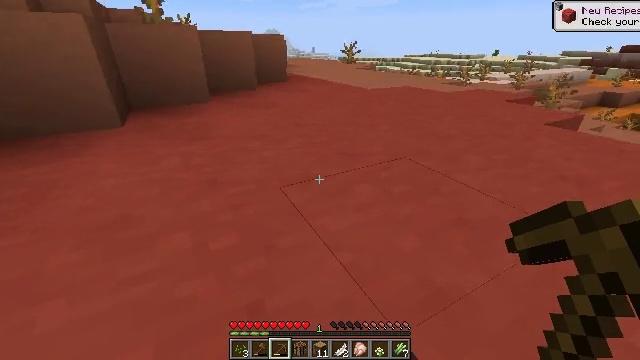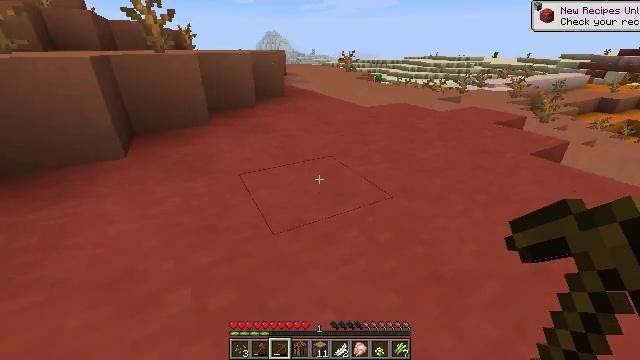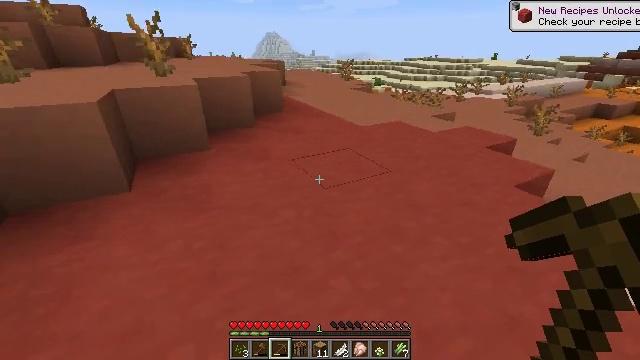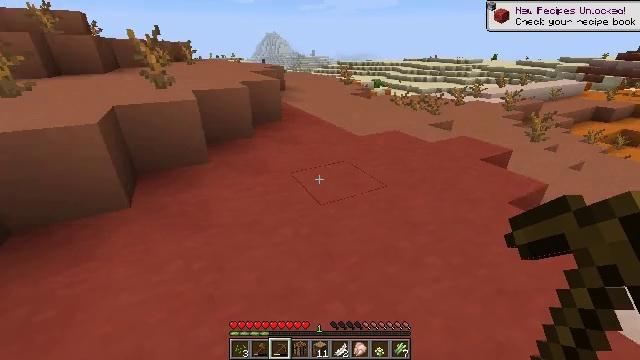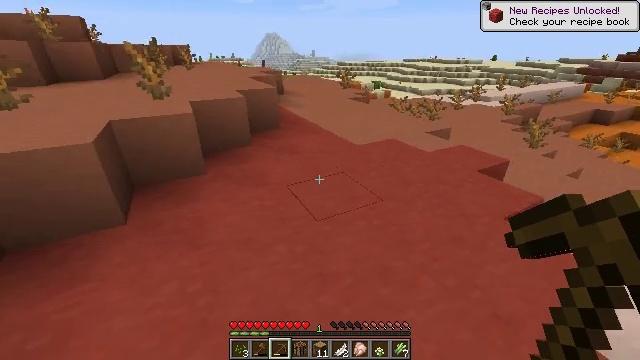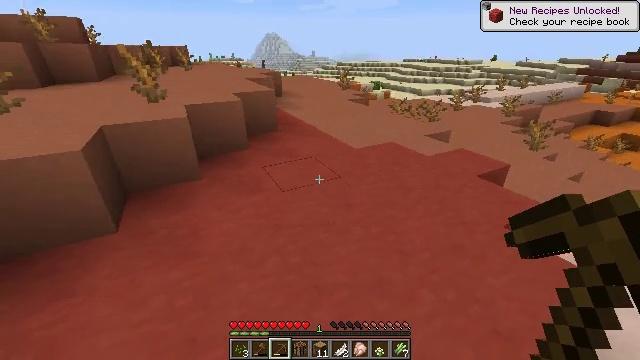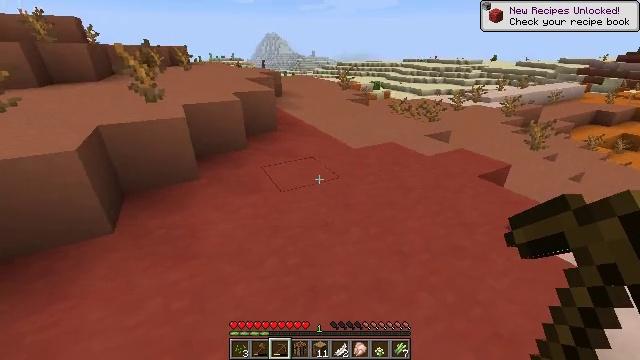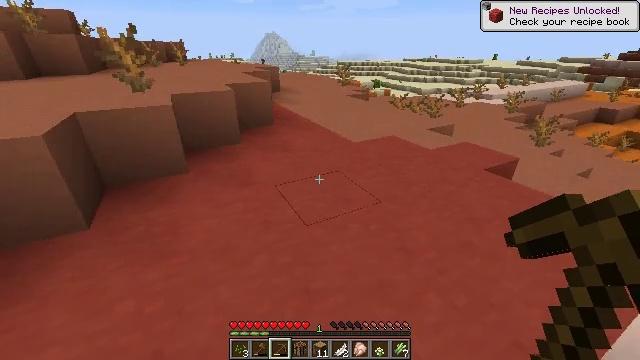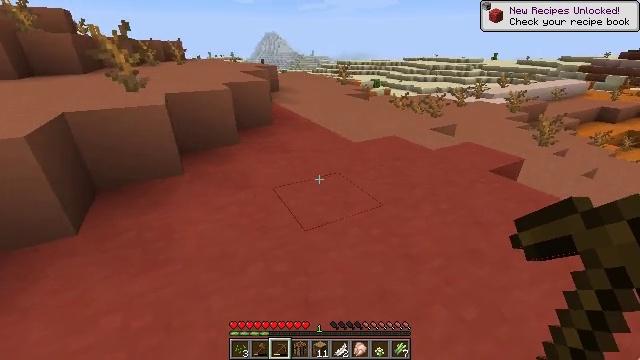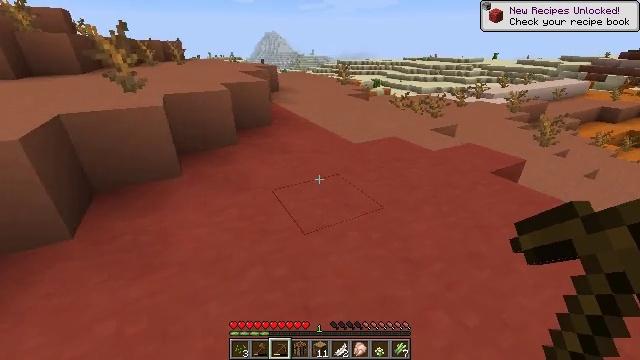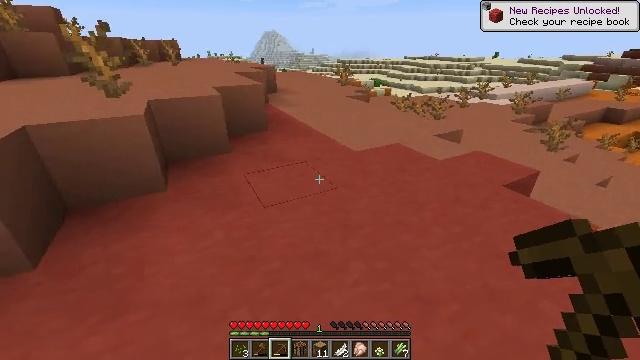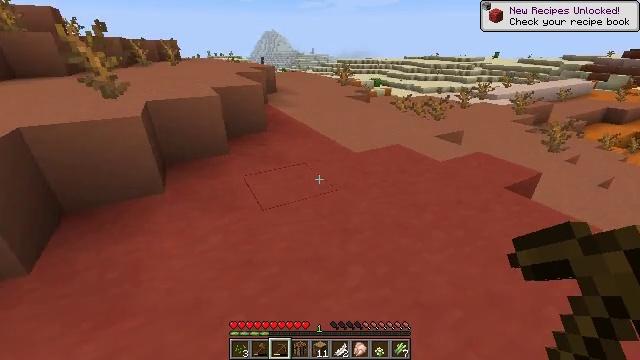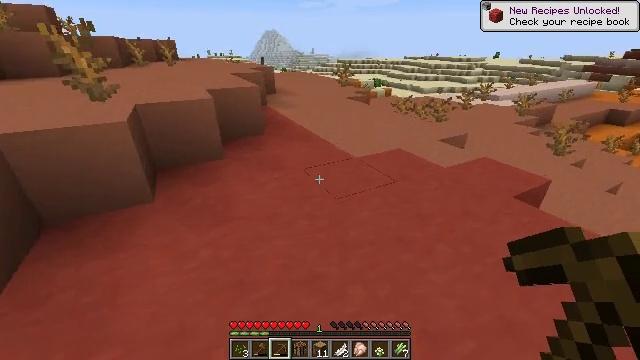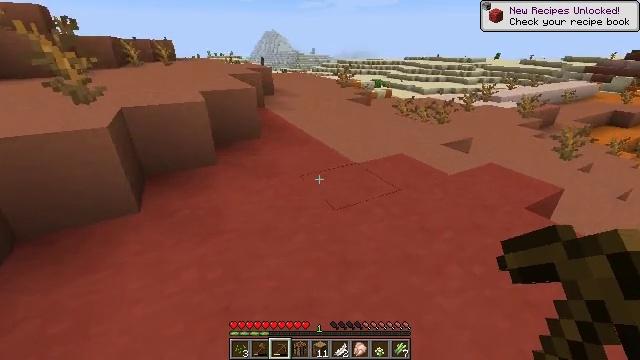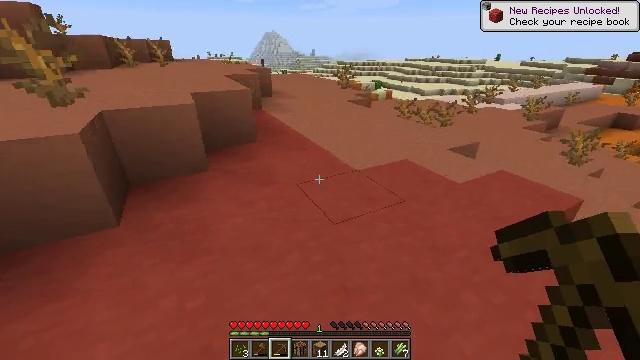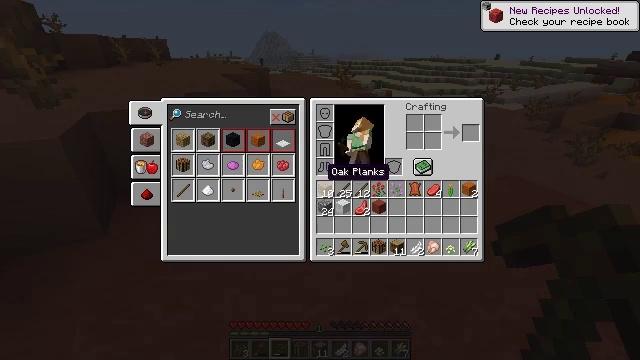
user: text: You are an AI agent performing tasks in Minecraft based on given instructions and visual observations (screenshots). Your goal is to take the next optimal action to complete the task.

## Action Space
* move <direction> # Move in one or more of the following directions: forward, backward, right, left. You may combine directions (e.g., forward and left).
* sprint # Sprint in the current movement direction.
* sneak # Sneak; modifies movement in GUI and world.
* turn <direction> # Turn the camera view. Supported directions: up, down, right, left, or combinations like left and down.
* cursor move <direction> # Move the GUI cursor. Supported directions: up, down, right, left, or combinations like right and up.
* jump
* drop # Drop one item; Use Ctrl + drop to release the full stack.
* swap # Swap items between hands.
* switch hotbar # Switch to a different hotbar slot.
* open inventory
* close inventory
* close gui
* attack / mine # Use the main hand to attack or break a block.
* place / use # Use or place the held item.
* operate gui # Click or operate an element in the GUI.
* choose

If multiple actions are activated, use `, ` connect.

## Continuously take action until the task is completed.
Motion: motion action
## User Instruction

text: Left click to mine the dead bush.
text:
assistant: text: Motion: move forward, jump
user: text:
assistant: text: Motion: move forward, jump
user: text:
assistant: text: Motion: move forward, jump
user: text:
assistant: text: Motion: move forward
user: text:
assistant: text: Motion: move forward
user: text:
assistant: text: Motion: move forward
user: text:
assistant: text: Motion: move forward
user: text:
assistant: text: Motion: move forward
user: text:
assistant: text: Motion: move forward
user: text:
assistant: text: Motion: move forward
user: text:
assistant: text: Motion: move forward
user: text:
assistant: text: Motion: move forward
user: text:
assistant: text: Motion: move forward
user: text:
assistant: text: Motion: move forward
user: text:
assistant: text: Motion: move forward, open inventory
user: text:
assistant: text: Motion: cursor move right and down, open inventory
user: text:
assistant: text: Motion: cursor move right and down, open inventory
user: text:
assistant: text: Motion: cursor move right and down
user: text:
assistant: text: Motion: cursor move right
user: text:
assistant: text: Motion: no_op
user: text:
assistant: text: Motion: no_op
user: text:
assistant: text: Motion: no_op
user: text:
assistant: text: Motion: cursor move right
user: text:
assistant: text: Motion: no_op
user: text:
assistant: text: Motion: no_op
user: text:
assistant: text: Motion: cursor move left
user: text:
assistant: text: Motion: cursor move left
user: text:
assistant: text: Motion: cursor move left
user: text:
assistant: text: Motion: no_op
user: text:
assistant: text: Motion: no_op